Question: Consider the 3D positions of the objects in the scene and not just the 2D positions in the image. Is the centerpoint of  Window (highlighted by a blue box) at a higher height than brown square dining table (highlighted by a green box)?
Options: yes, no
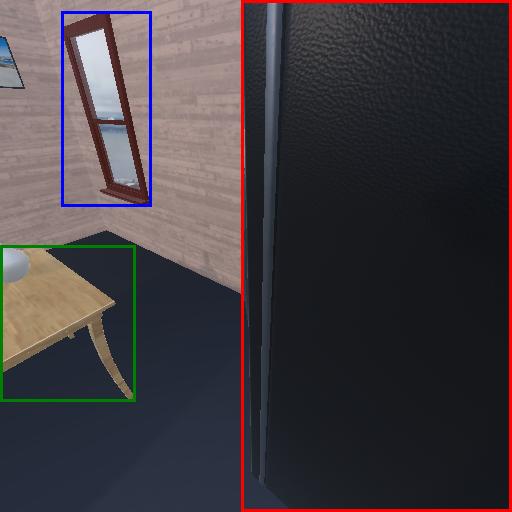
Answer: yes